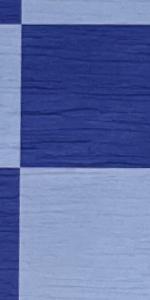
Label: Empty